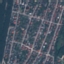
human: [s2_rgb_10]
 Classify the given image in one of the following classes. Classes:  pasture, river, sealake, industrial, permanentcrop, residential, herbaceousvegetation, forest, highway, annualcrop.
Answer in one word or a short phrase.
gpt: Residential